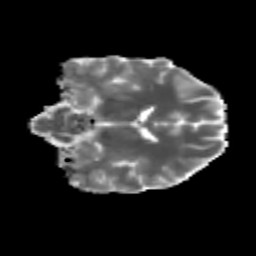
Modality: MD
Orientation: coronal
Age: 25
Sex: female
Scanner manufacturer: siemens
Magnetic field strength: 3 T
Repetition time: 3.5 s
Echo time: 0.125 s